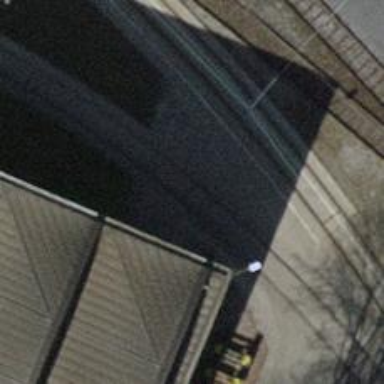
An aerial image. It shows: Single track railway in yard.